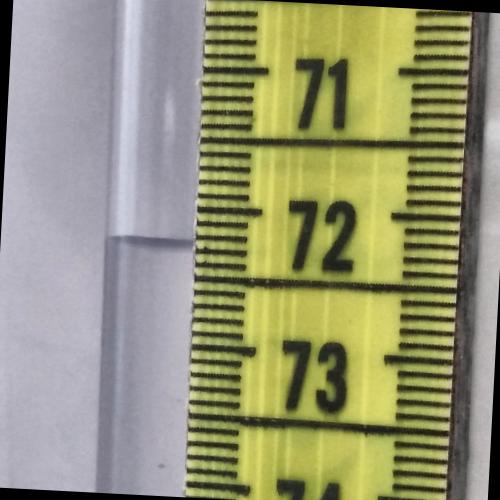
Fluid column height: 72.2 cm